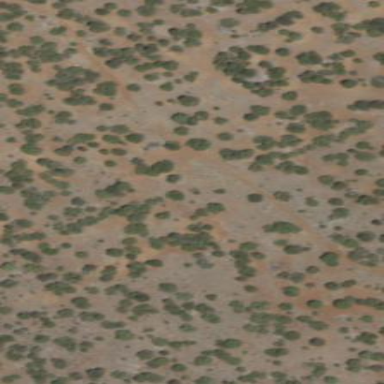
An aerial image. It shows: Area covered in scrub vegetation.